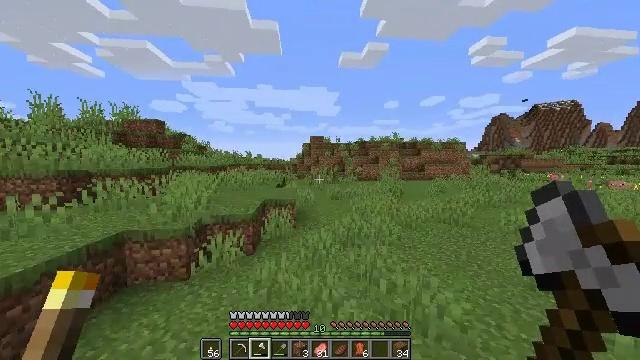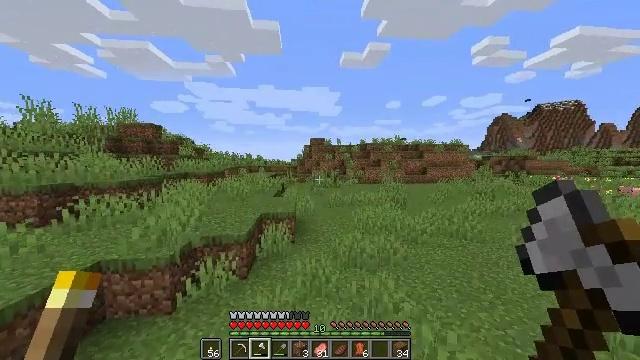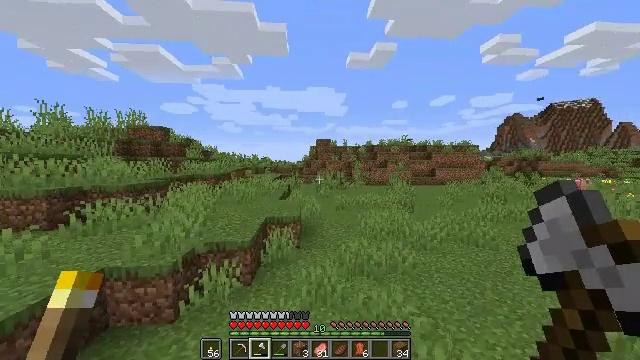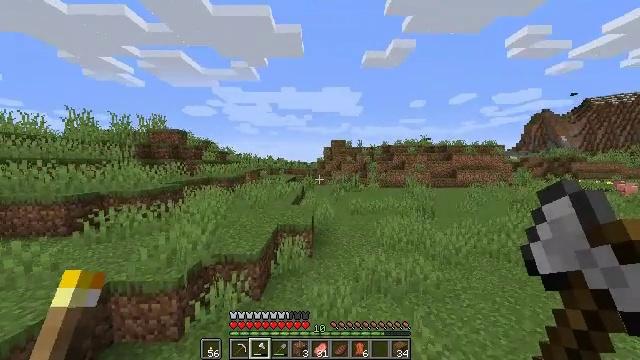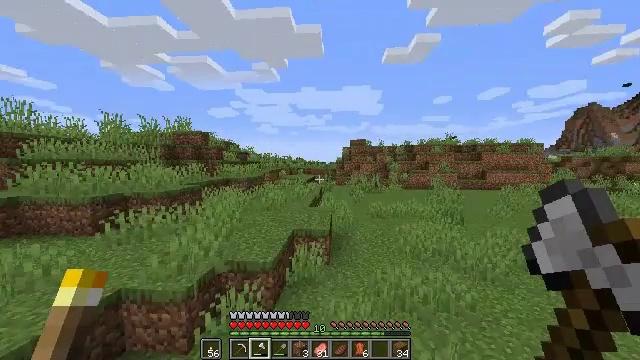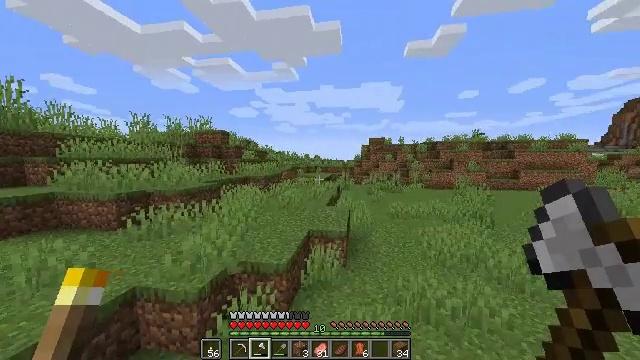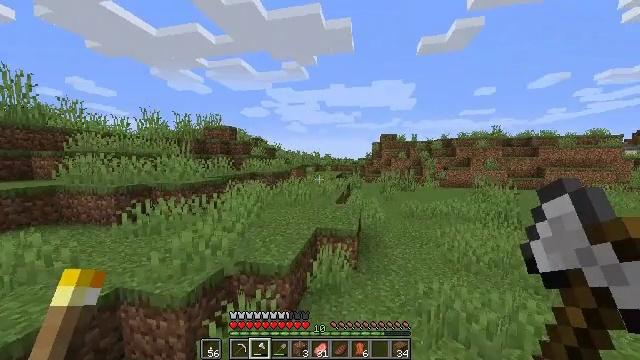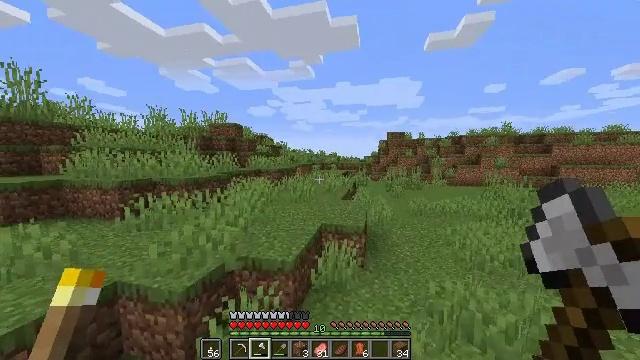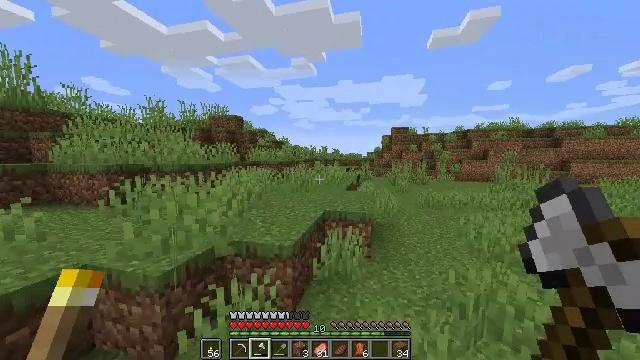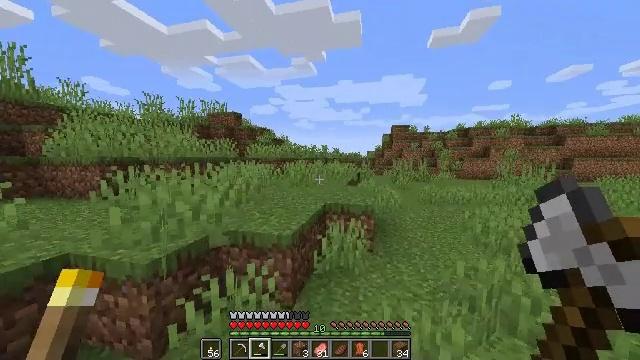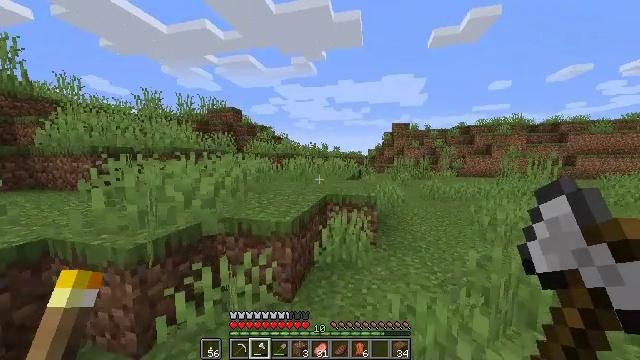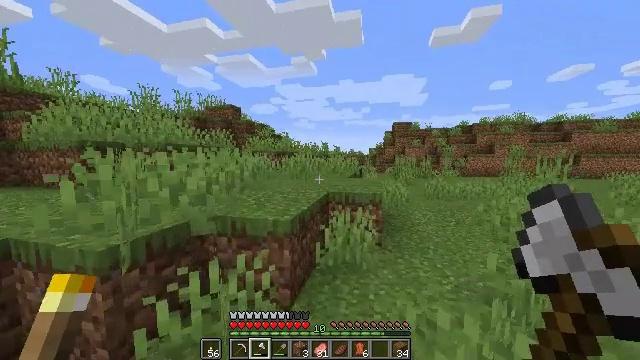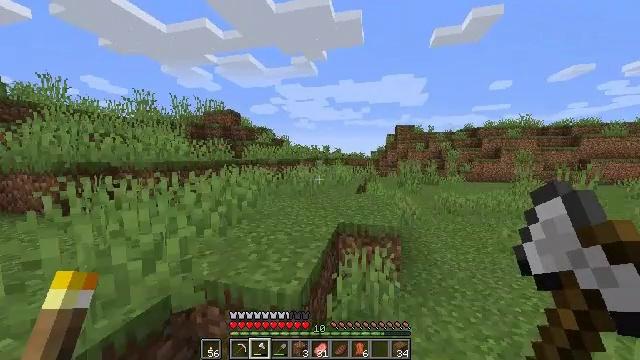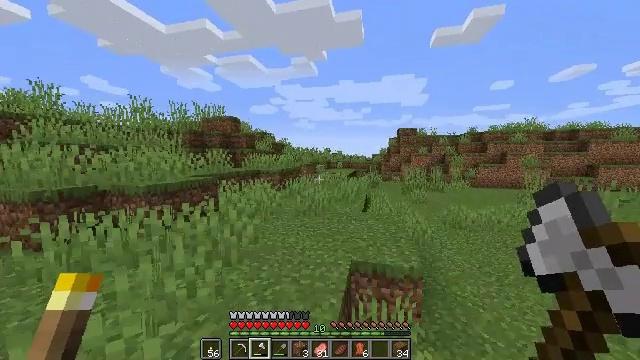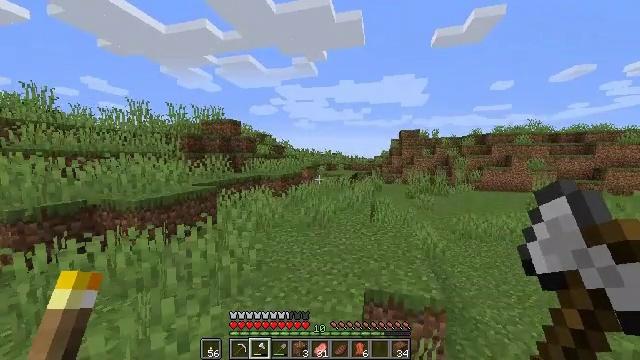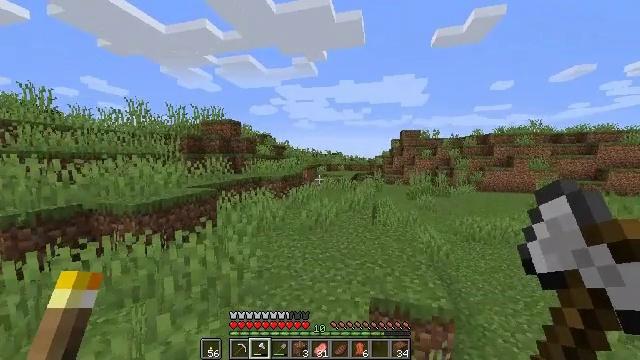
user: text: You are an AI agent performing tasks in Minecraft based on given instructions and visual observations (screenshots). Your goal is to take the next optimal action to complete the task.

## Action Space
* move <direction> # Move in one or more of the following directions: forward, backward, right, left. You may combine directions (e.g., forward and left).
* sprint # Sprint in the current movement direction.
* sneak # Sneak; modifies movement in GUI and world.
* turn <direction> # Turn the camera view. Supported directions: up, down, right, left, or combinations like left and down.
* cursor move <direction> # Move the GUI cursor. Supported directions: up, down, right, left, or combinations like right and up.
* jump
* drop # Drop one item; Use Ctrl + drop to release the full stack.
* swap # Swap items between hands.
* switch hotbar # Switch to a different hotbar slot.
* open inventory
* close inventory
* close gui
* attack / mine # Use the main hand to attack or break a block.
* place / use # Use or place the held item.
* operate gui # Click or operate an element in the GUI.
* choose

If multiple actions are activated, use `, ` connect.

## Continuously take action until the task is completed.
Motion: motion action
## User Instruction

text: Attack the hay block to get hay.
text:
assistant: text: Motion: move forward, sprint, jump
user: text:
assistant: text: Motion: move forward and move left, sprint, turn left, jump
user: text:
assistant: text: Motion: move forward and move left, sprint, turn left, jump
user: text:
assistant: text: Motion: move forward and move left, sprint, turn left, jump
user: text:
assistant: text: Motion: move forward and move left, sprint, turn left, jump
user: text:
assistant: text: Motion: move forward and move left, sprint, turn left, jump
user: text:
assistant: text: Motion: move forward and move left, sprint, turn left, jump
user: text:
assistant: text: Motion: move forward and move left, sprint, jump
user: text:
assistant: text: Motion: move forward and move left, sprint, jump
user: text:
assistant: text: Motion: move forward and move left, sprint, jump
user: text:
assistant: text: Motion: move forward and move left, sprint, jump
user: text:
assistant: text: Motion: move forward and move left, sprint, jump
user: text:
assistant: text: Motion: move forward and move left, sprint, jump
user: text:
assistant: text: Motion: move forward and move left, sprint, jump
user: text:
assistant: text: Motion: move forward and move left, sprint, jump
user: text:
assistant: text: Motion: move forward, sprint, jump
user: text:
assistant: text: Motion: move forward, sprint, jump
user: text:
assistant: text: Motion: move forward, sprint, jump
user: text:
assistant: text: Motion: move forward, sprint, jump
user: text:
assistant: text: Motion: move forward, sprint, jump
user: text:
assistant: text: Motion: move forward, sprint, jump
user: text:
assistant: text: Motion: move forward, sprint, jump
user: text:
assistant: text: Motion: move forward, sprint, jump
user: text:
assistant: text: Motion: move forward, sprint, jump
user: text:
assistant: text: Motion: move forward, sprint, jump
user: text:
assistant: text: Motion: move forward, sprint, jump
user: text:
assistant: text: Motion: move forward, sprint, turn down, jump
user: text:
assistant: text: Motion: move forward, sprint, jump
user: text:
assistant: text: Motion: move forward, sprint, jump
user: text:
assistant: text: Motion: move forward, sprint, turn right and down, jump